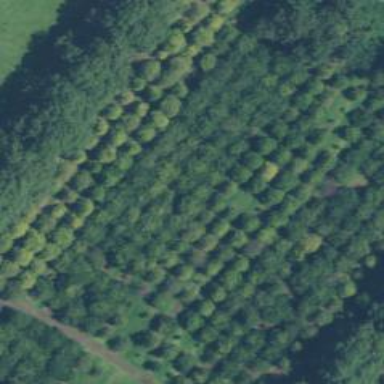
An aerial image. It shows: Orchard filled with macadamia trees.